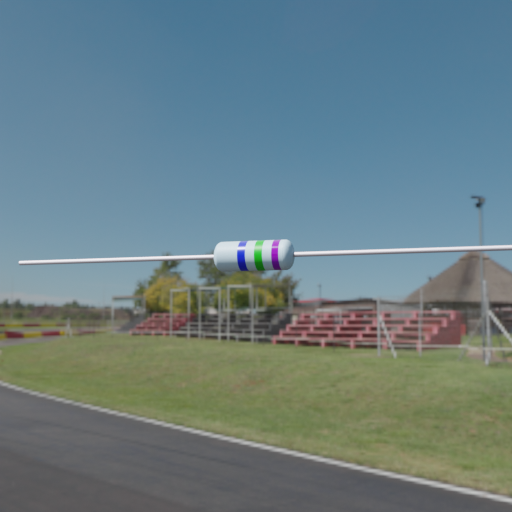
Resistor colour bands (in order): blue, green, violet